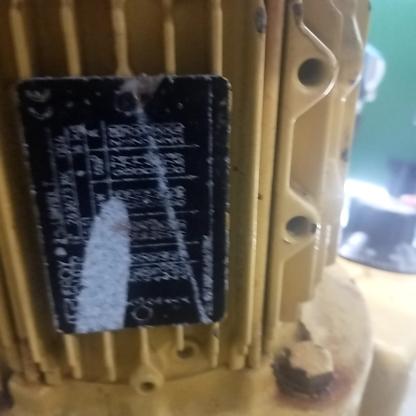
Klasa: tabliczka-znamionowa